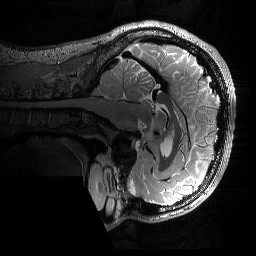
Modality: T2w
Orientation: sagittal
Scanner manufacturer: siemens
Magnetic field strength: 3 T
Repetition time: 3.2 s
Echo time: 0.565 s